Field crop: maize
Growth stage: 2
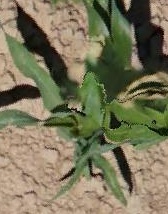
Species: maize